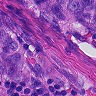
Metastatic tissue present: yes